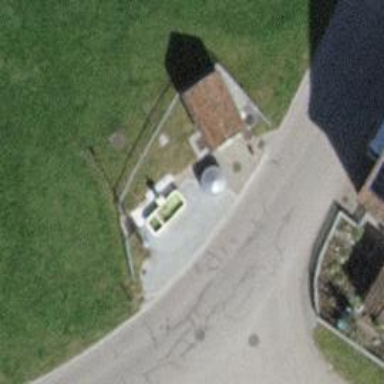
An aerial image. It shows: Water well constructed by humans.